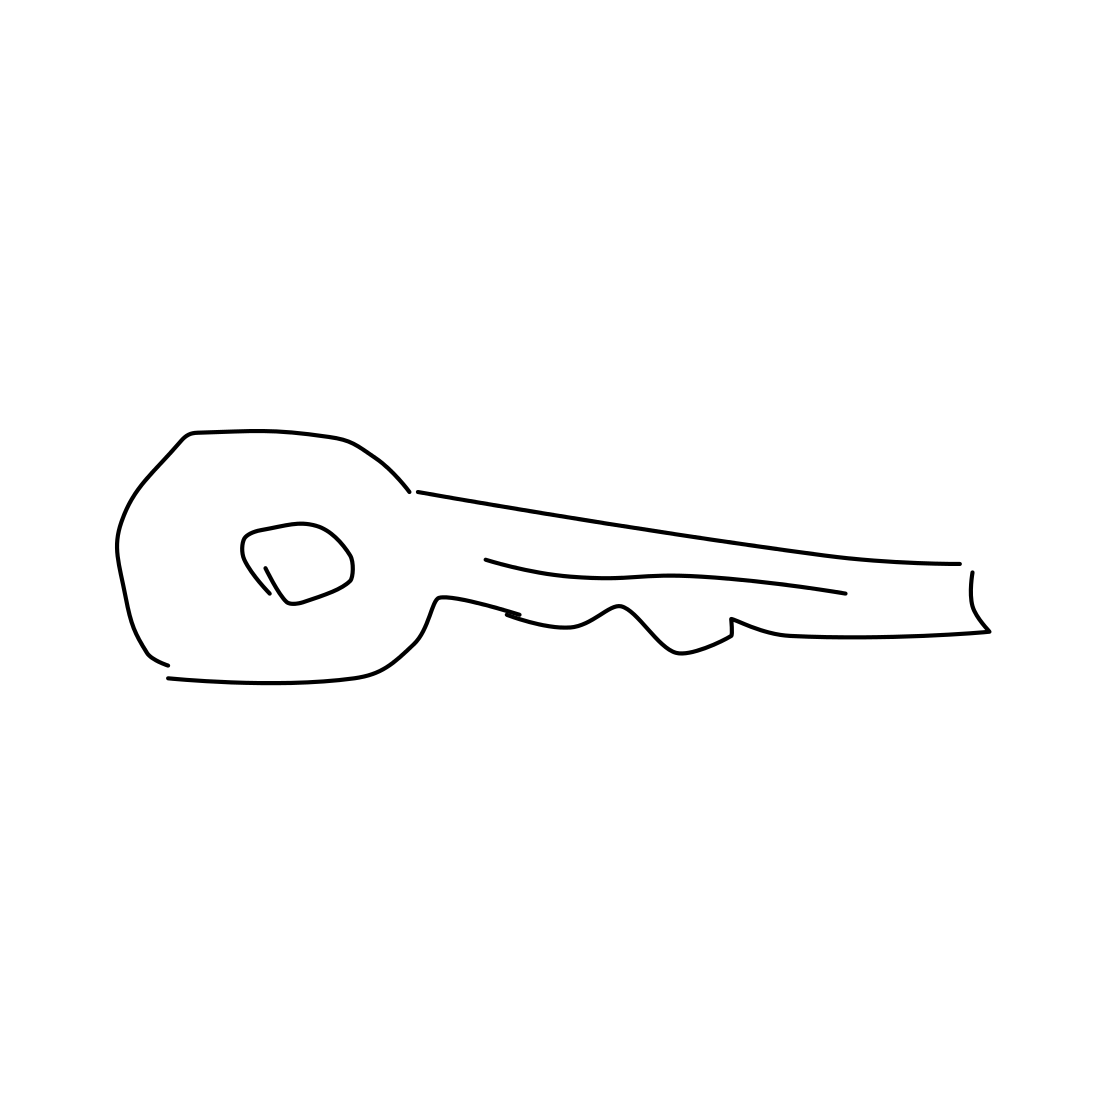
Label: key